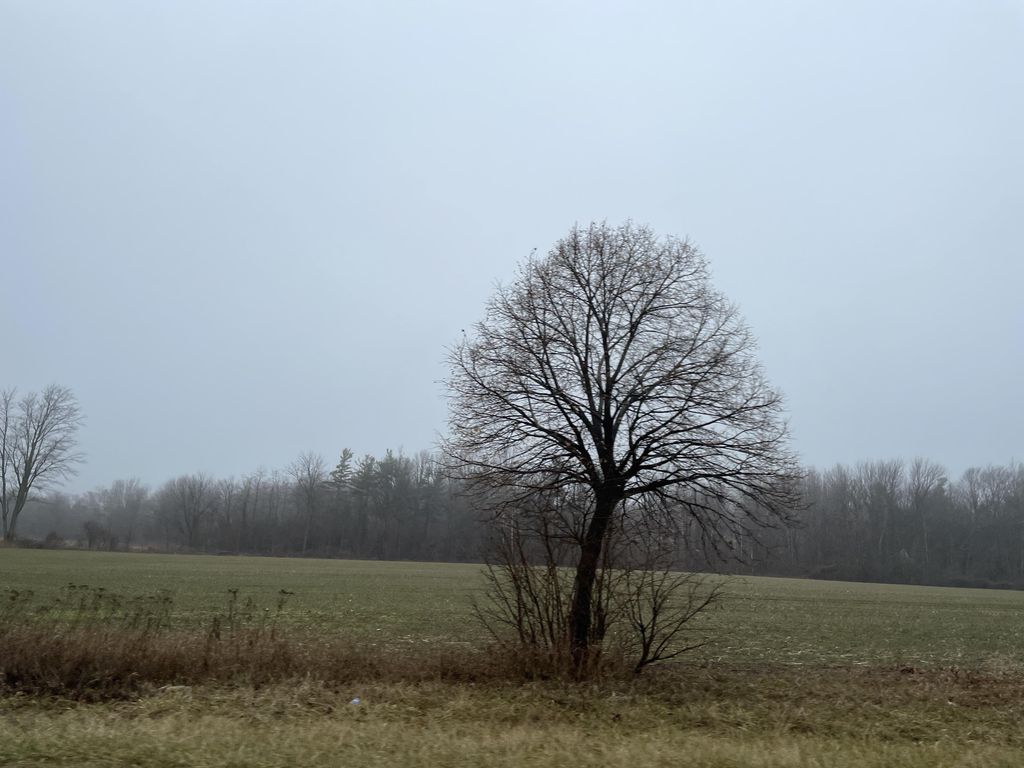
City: kitchener-waterloo